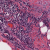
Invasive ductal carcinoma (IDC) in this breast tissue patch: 1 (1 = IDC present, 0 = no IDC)